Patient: sex F, age 75
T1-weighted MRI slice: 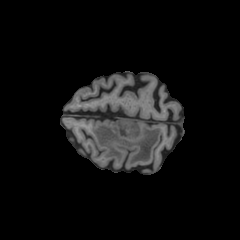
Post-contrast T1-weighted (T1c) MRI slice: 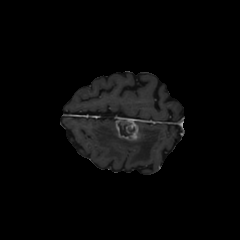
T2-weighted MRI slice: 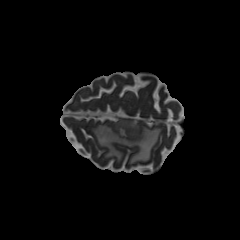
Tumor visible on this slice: yes
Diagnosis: Glioblastoma, IDH-wildtype
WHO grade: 4